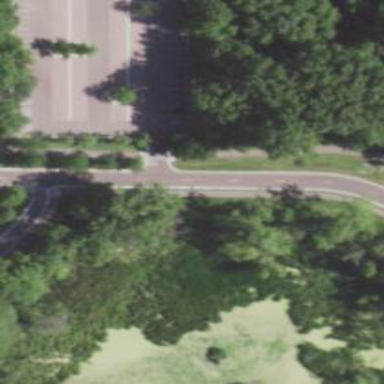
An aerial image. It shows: Marked crossing on asphalt cycleway.